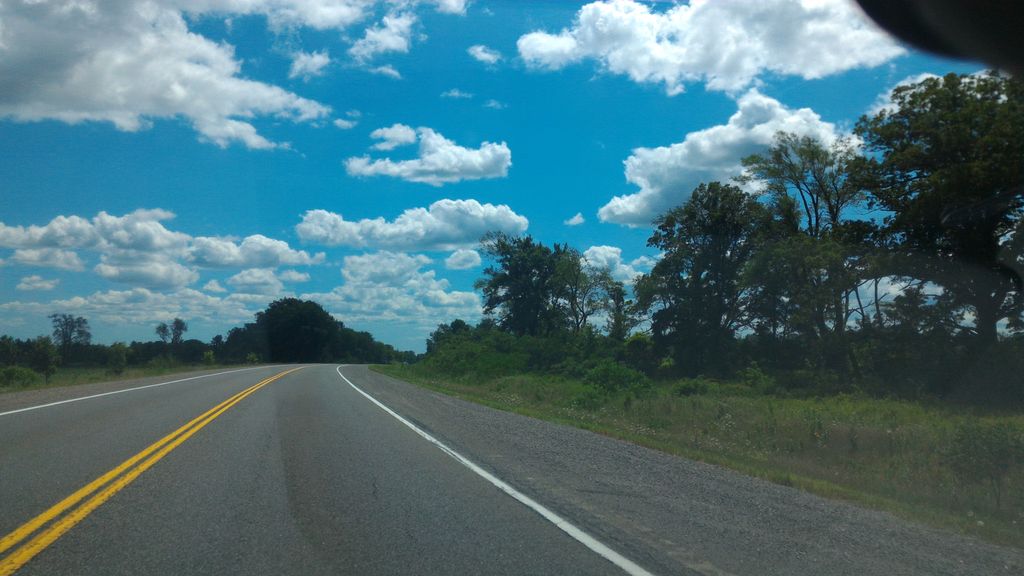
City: hamilton